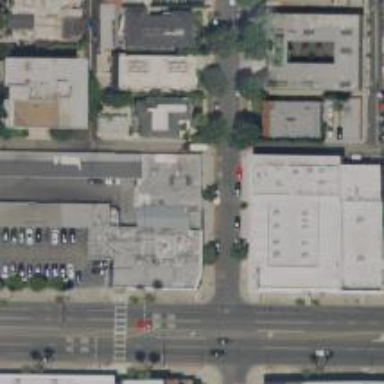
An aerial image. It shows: Commercial building used for car-related activities.